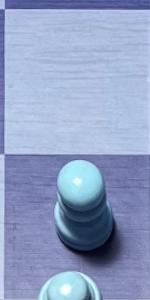
Label: Pawn_White